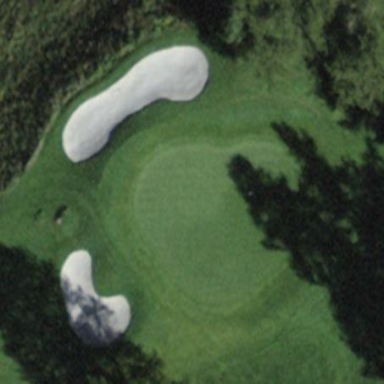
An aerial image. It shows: Golf green.